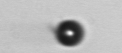
Label: bead